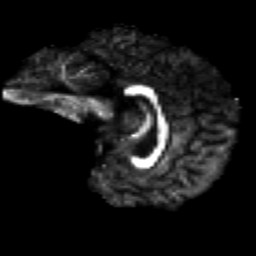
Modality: FA
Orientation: sagittal
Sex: male
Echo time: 0.114 s